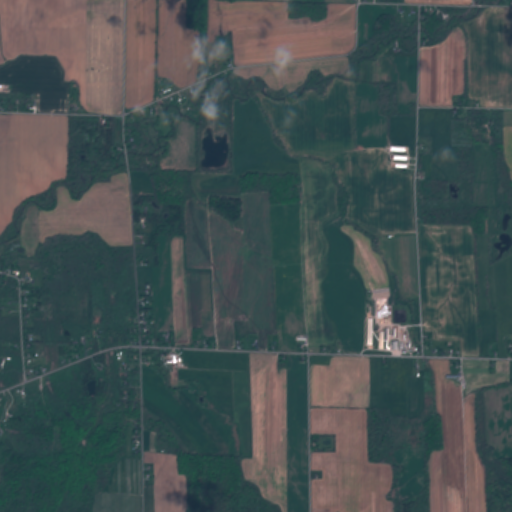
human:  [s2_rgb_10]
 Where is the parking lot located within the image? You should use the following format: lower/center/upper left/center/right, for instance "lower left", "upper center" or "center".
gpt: The parking lot is located in the lower left of the image.
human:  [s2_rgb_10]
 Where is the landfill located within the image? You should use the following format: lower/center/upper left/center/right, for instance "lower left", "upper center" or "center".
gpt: There is no landfill in the image.